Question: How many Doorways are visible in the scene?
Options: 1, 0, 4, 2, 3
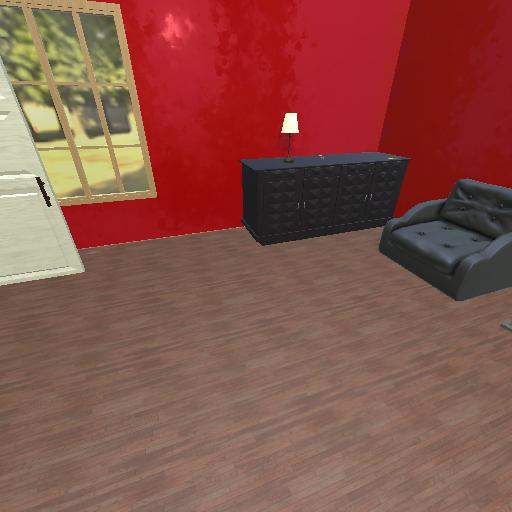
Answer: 1